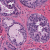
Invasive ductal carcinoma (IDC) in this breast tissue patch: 0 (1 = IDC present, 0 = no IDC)